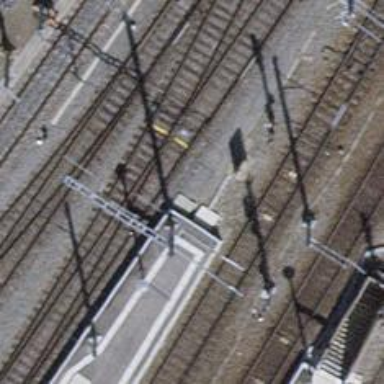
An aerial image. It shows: Railway siding with one electrified track and contact line.